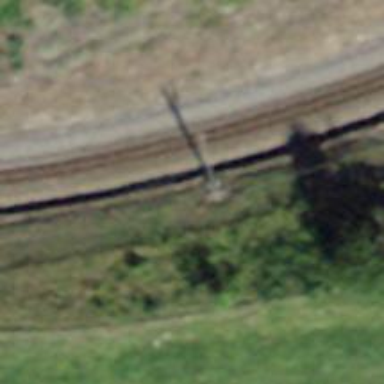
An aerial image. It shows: Catenary mast for power lines.